Interaction volume radius: 10 \u00c5
Interaction volume height: 10 \u00c5
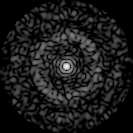
Disorder parameter: 0.824